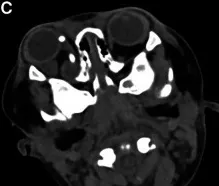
(C) An ocular CT scan performed on the 9th day reveals a reduction in the size of the lesion within the right orbit compared to the preoperative condition.
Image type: radiology (ct)